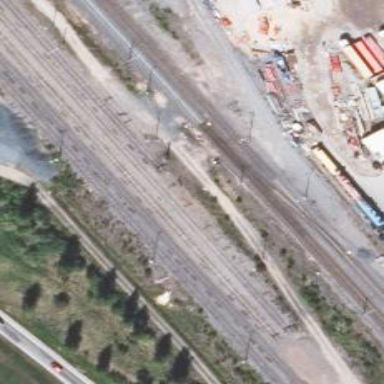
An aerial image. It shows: Wedge used for railway derailment.